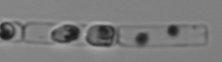
Label: Guinardia_delicatula_TAG_internal_parasite